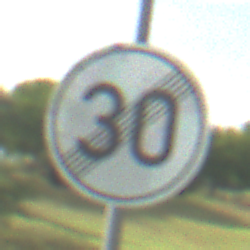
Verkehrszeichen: EndeGeschwindigkeit30
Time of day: MorningAfternoon
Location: Outdoor (Nature)
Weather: PartlyCloudy
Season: NotSpecified
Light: Natural